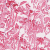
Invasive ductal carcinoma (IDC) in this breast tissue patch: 0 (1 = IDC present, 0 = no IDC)